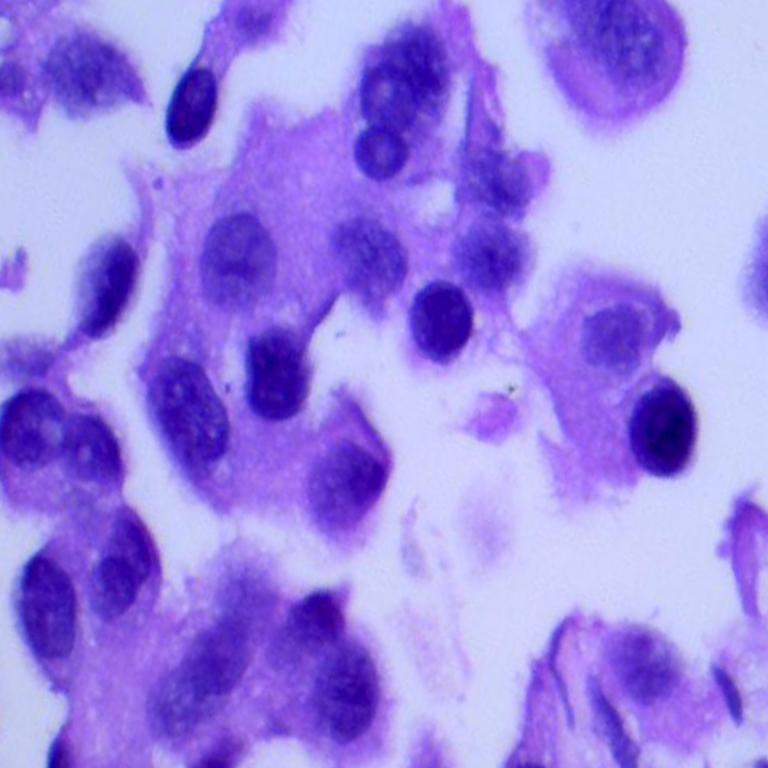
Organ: lung
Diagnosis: adenocarcinomas